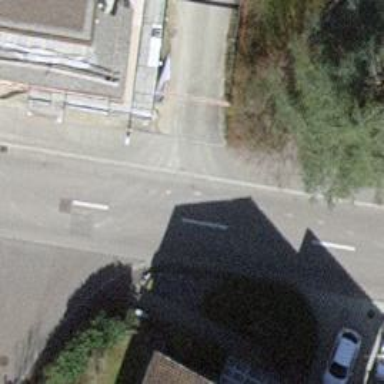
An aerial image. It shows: Sidewalk.